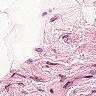
Metastatic tissue present: no